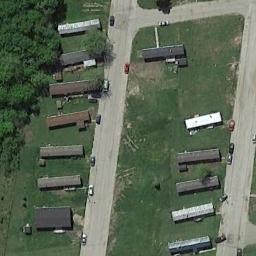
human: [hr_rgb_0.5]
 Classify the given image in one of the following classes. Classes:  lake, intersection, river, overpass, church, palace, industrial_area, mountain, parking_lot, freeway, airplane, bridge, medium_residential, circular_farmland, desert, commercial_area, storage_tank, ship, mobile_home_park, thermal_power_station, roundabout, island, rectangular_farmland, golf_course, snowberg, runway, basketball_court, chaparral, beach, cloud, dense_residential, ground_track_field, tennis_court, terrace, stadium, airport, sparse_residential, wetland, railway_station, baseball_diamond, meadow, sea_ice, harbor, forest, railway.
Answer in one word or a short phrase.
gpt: mobile_home_park